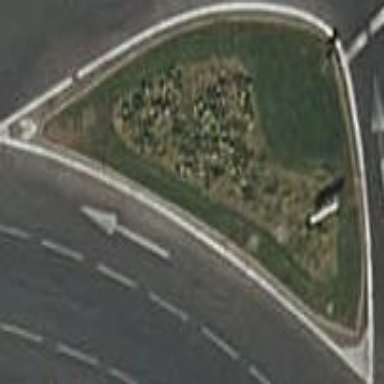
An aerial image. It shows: Grass-covered traffic island.